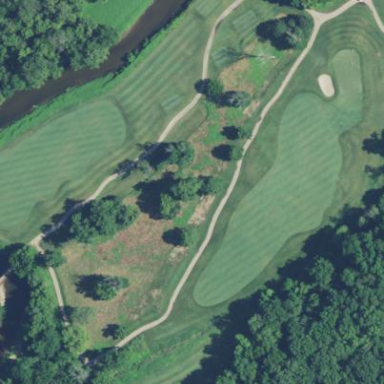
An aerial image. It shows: Golf fairway surrounded by grass.